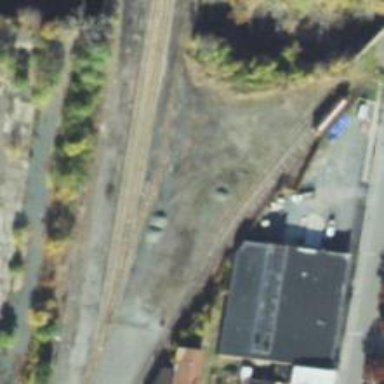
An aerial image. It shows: Railway spur service.